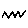
Label: zigzag